Question: I upgraded to IntelliJ 13 from 12 recently. The tool window menu bars have disappeared.
How can I restore them? They are useful, because they serve as a reminder about the shortcut keys for each, e.g., 1-Project -> 'Alt+1', 6-TODO -> 'Alt+6', etc.
Here is a screenshot from IntelliJ 12:

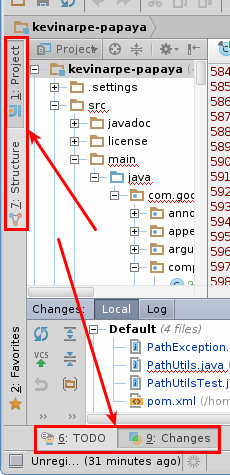
Answer: At the bottom left, click the rectangle to make those visible. See the image: